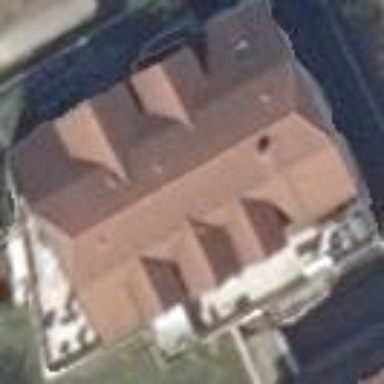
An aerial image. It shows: Hipped-roof building with apartments.